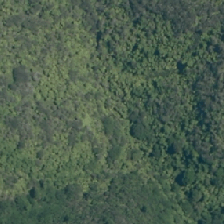
Land cover: manuka_kanuka